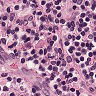
Metastatic tissue present: yes